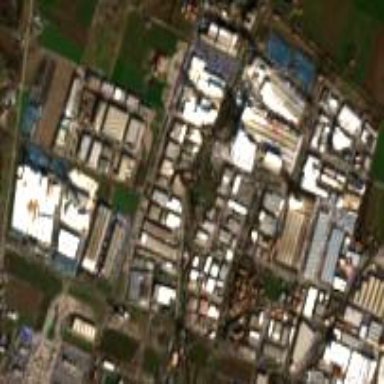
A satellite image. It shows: Industrial area.